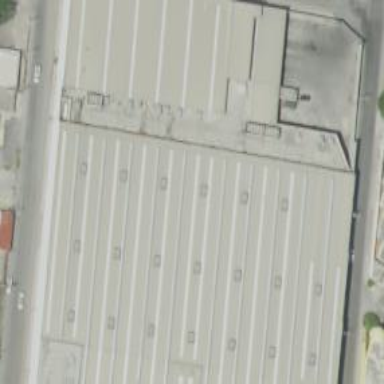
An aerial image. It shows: Supermarket building.